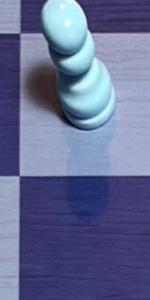
Label: Empty